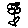
Label: flower